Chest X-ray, PA view. Patient: 54 years old, sex F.
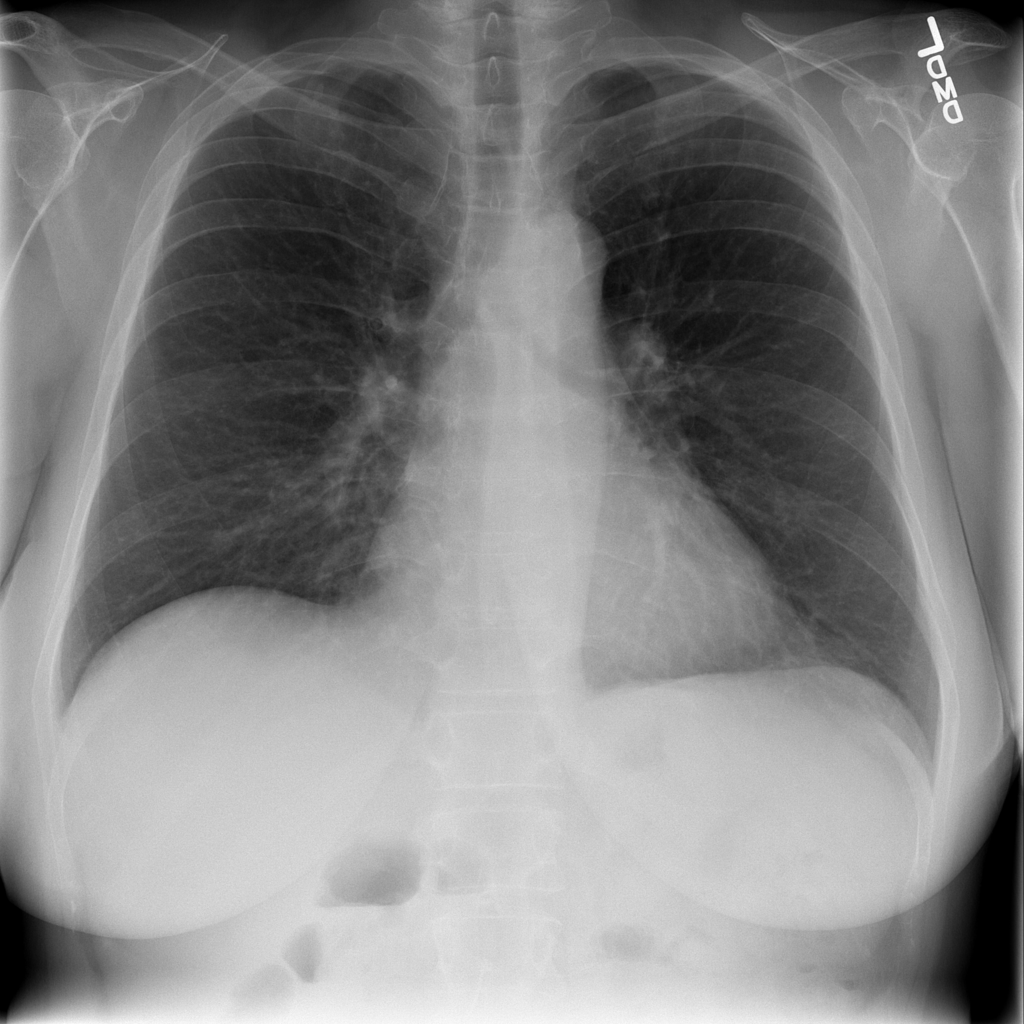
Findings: Pneumonia